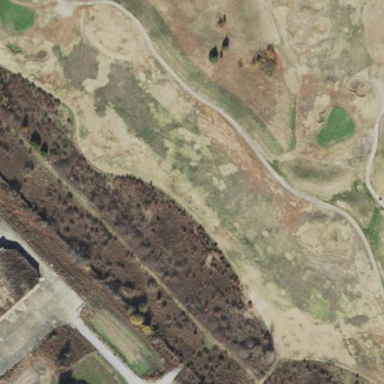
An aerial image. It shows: Area with grass used as rough in golf course.